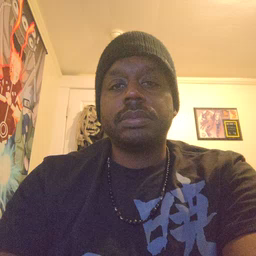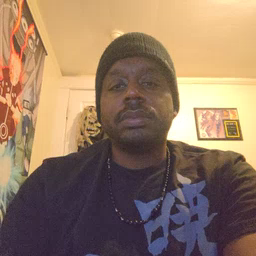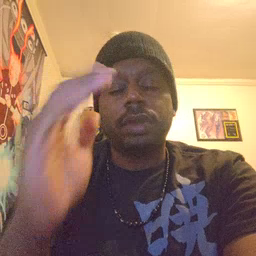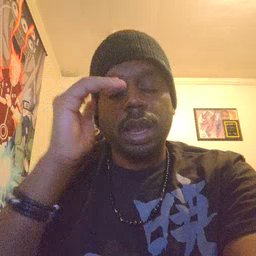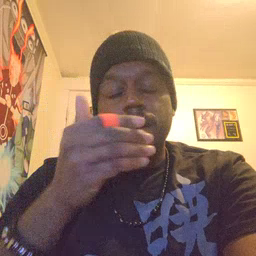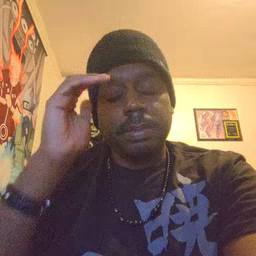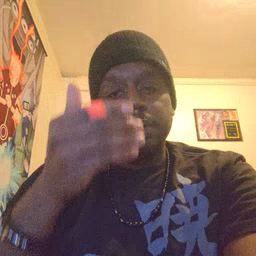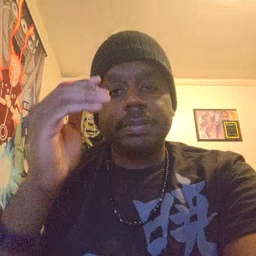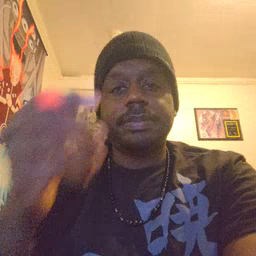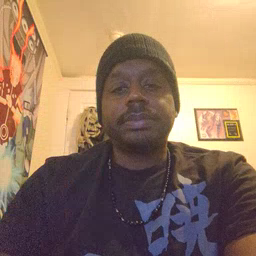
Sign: sleepy